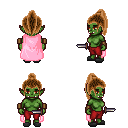
a pixel art fantasy rpg character, female body template, orc, green skin, pink cape, red pants, brown long topknot hairstyle, leather bracers, gray slippers, dagger, four views (front, back, left, right), 2x2 character sprite sheet, small pixel art, hard edges, no anti-aliasing